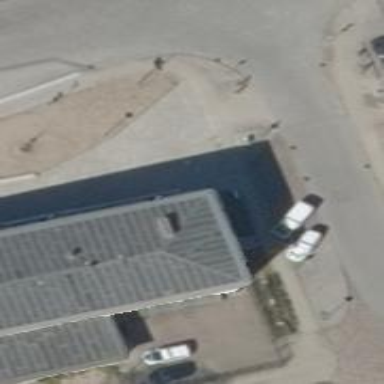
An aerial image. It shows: Police facility.